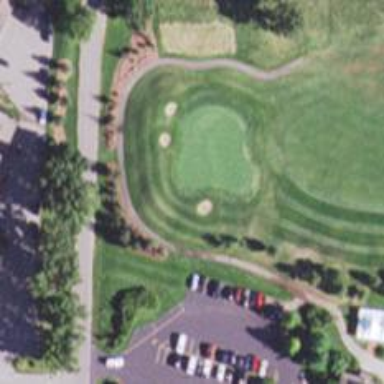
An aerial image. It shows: View of golf hole.